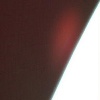
Label: sunburn